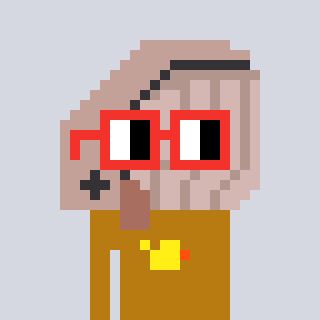
a pixel art character with square red glasses, a whale-shaped head and a gold-colored body on a cool background